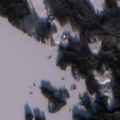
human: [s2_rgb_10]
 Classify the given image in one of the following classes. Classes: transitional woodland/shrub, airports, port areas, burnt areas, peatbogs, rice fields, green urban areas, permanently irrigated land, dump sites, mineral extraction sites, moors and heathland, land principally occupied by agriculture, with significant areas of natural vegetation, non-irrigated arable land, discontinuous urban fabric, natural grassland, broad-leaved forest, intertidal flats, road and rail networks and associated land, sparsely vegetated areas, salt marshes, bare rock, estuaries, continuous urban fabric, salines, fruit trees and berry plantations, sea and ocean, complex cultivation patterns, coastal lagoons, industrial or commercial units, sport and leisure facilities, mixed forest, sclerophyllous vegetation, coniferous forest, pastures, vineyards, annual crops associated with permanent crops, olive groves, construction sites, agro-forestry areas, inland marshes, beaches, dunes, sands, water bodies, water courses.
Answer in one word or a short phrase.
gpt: broad-leaved forest, coniferous forest, mixed forest, water bodies